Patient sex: M
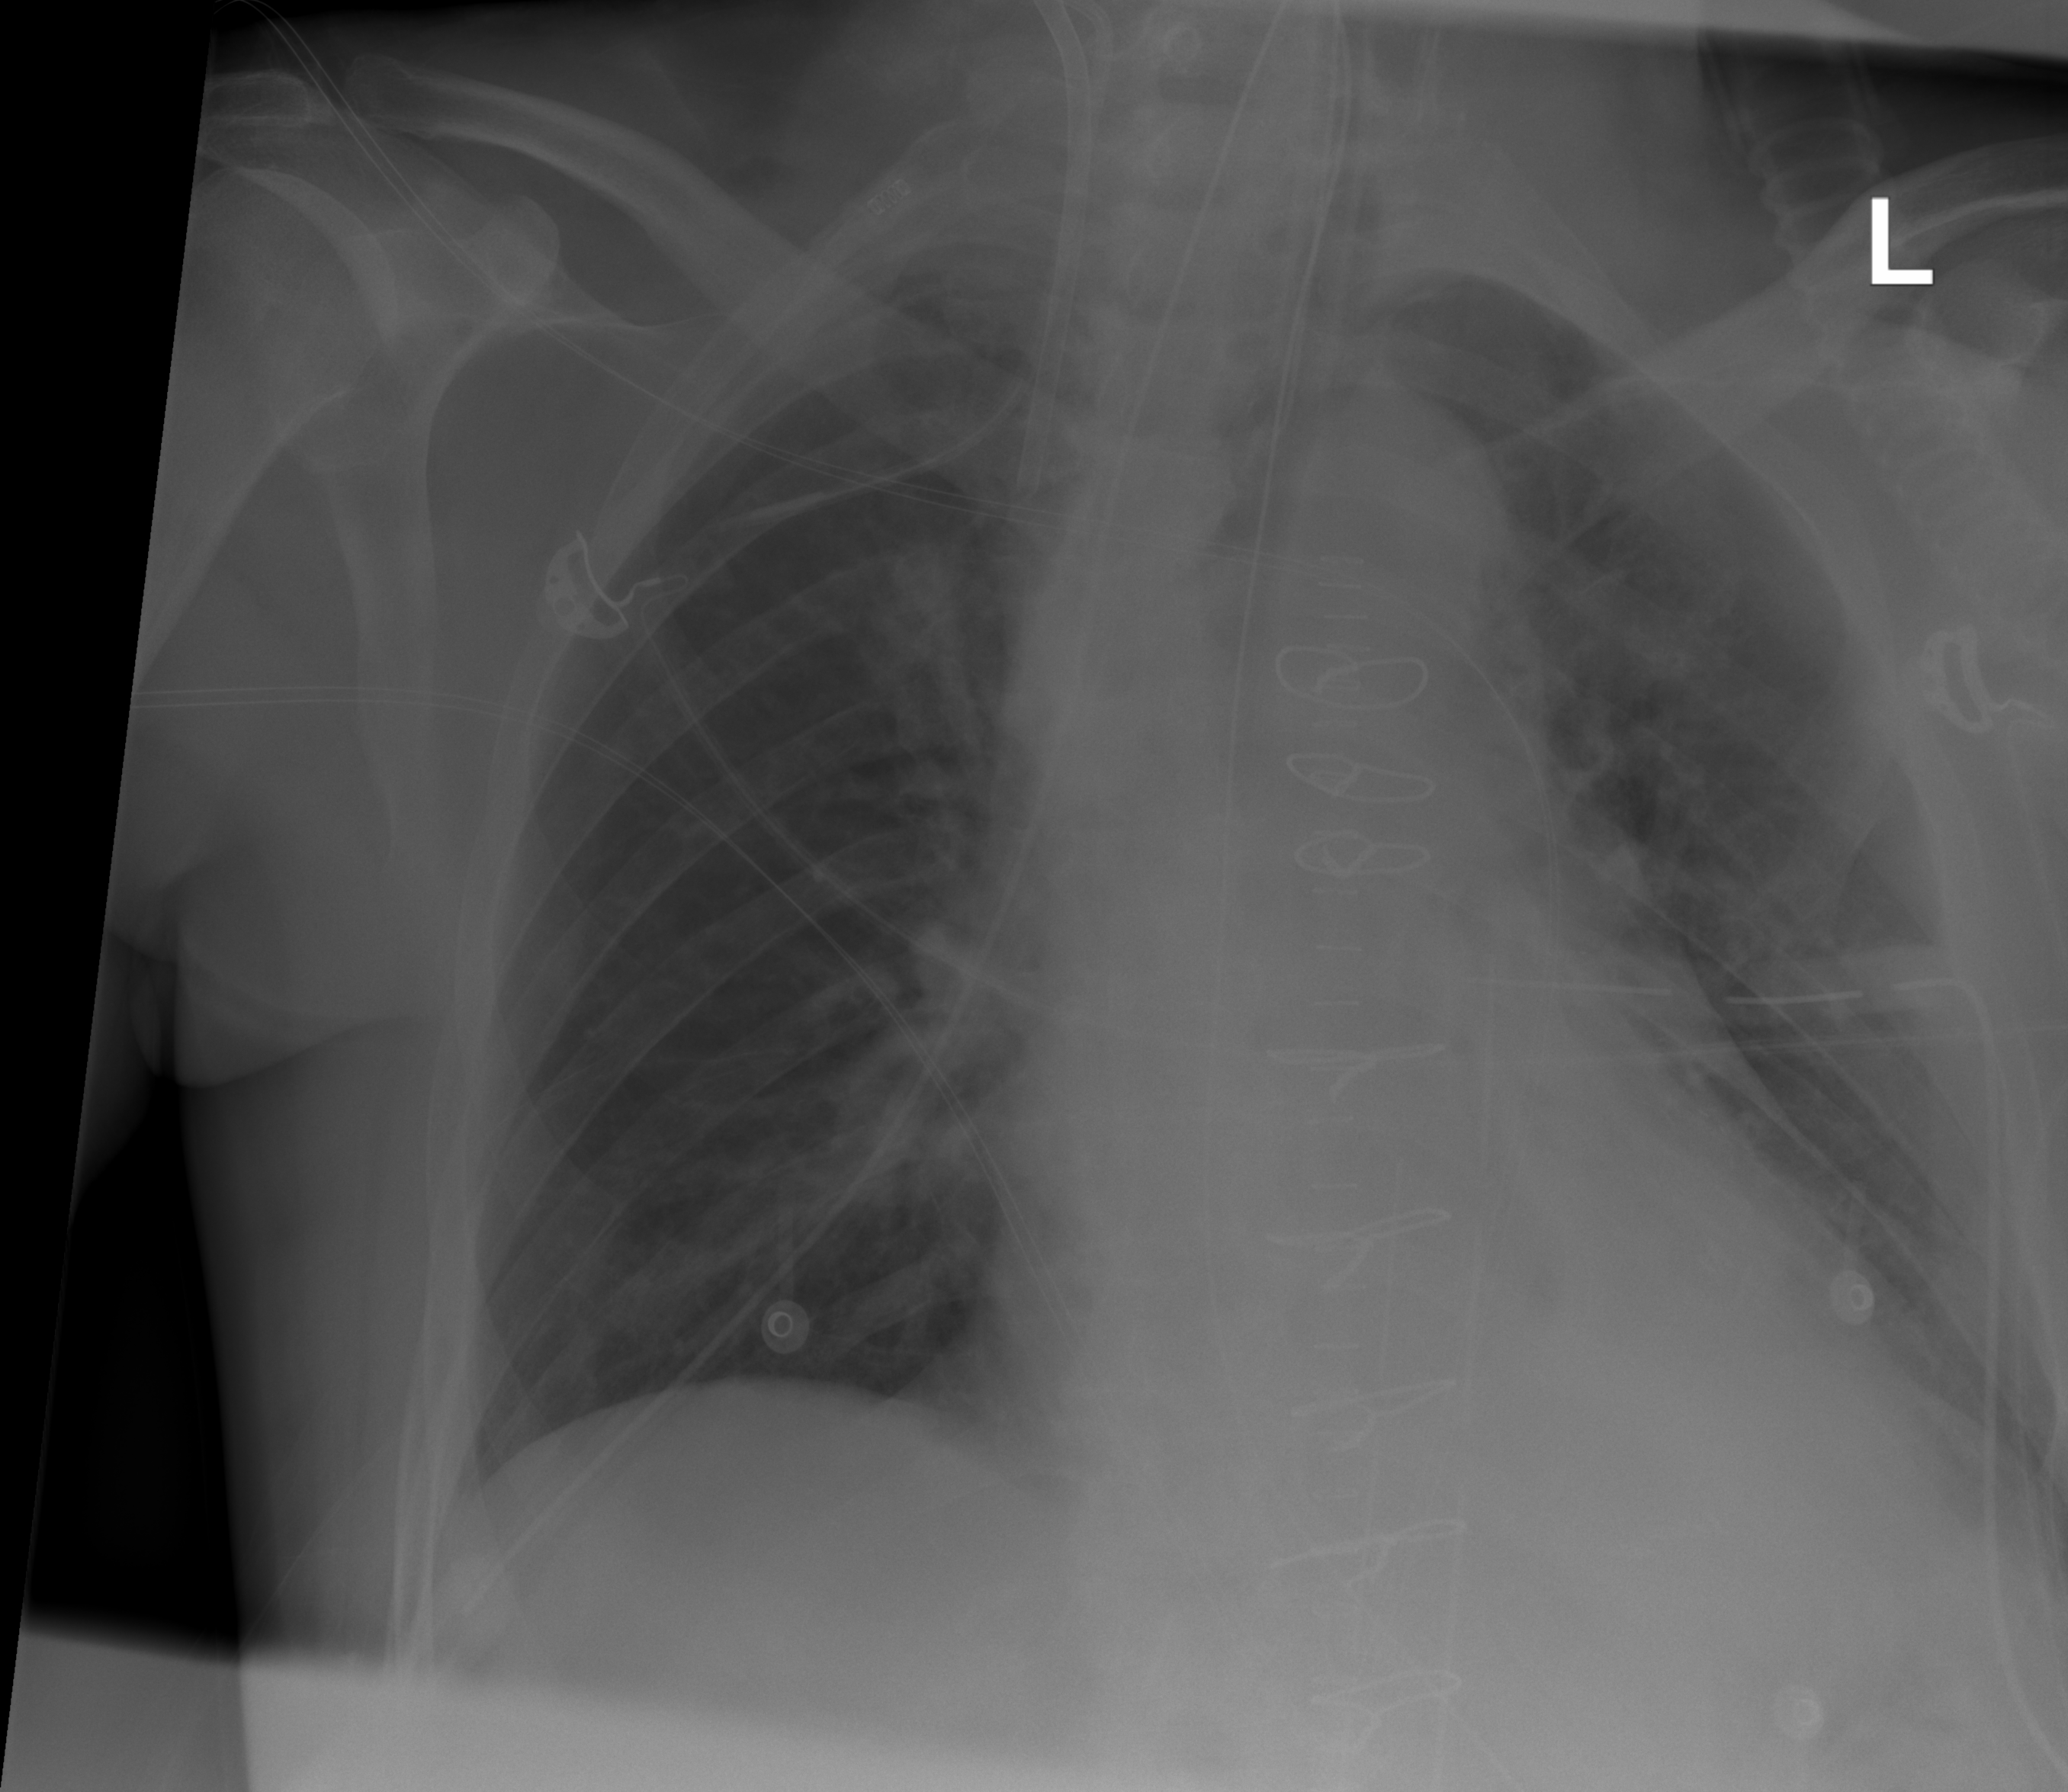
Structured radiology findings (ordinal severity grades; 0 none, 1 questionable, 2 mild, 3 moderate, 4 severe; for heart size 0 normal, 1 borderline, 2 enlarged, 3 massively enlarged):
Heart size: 2
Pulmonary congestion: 2
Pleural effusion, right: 0
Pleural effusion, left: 2
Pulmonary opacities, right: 1
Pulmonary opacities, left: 0
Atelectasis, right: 0
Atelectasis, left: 0